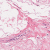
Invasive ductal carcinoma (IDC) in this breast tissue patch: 0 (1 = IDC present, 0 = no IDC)